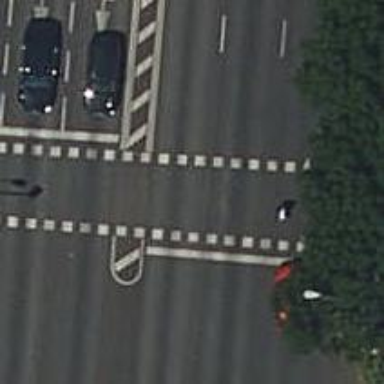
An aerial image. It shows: Road crossing with traffic signals.